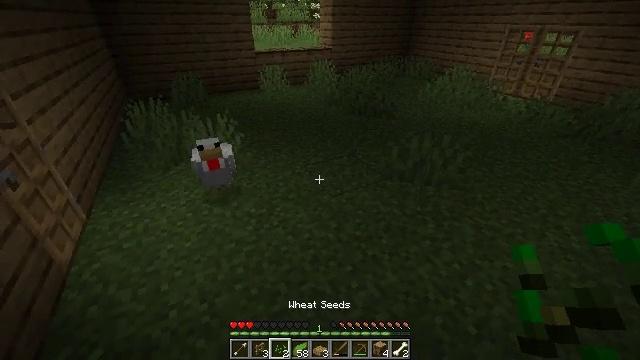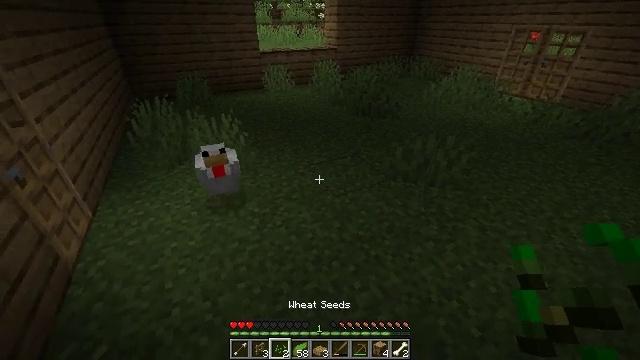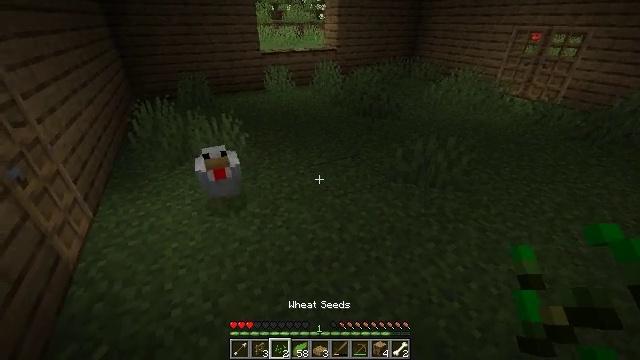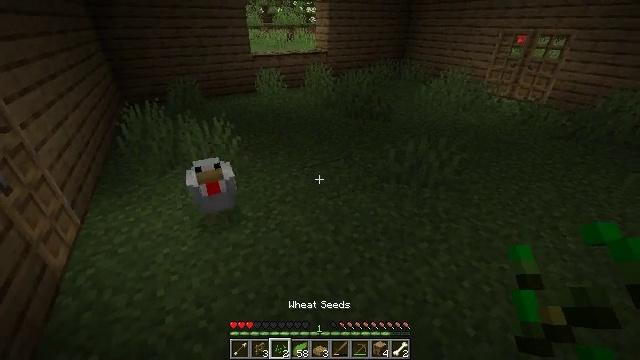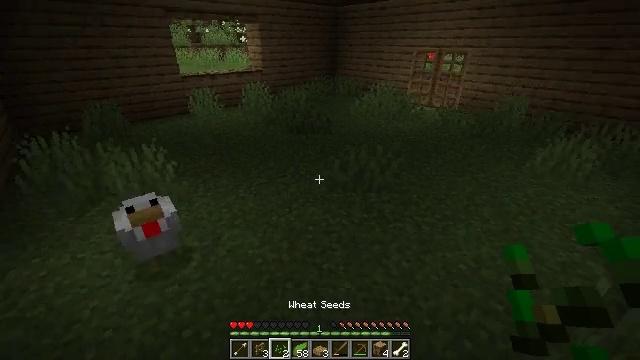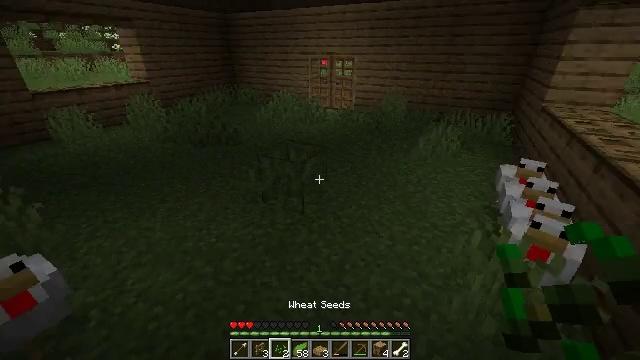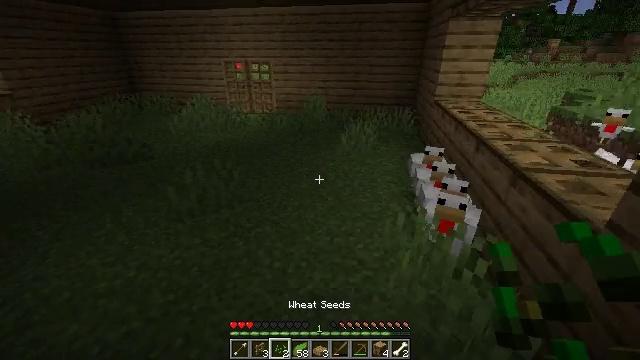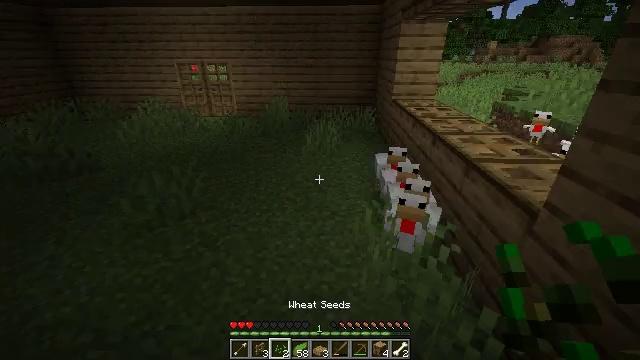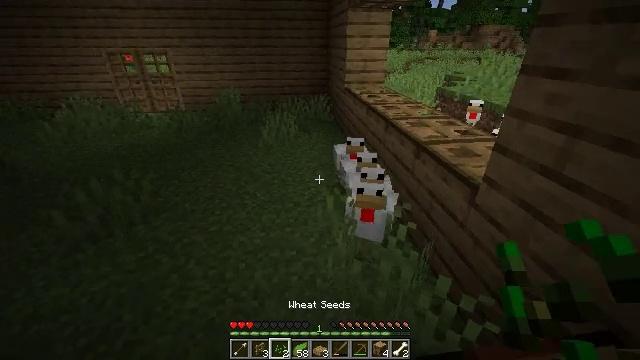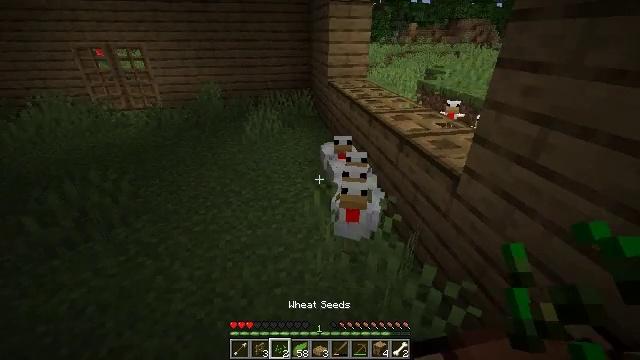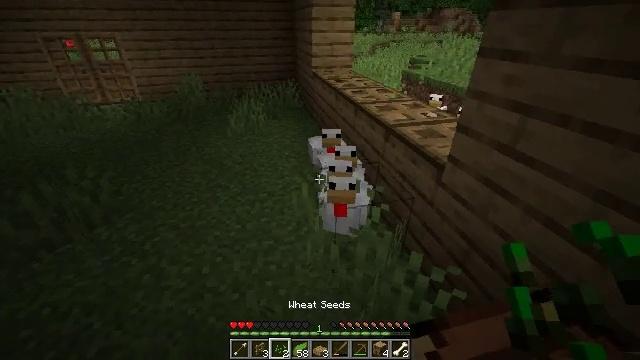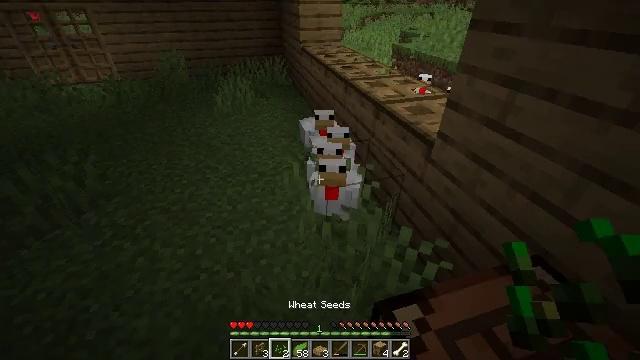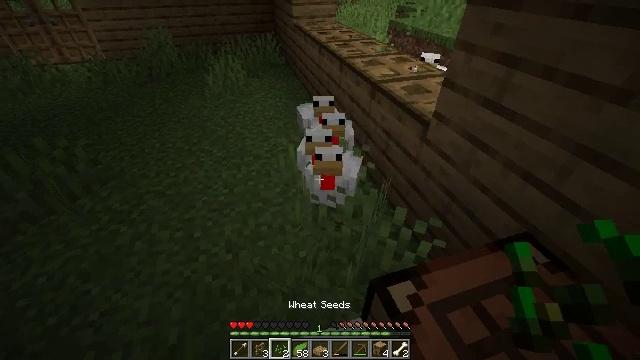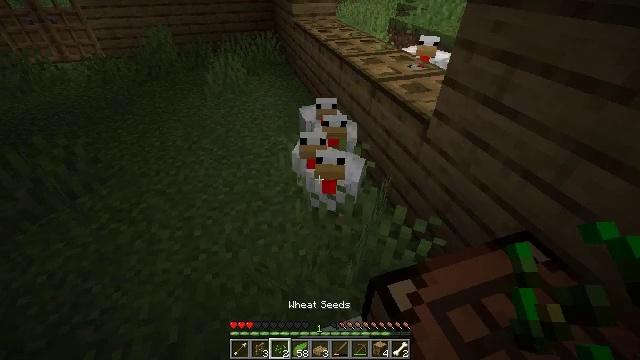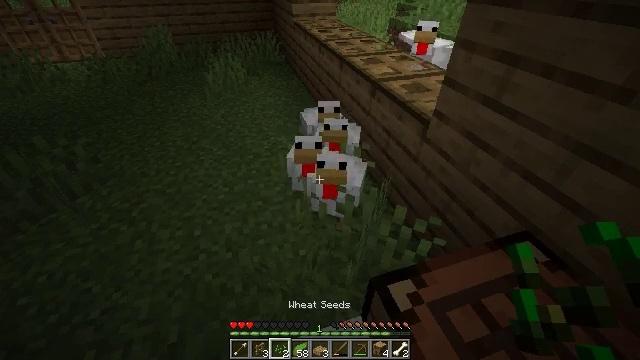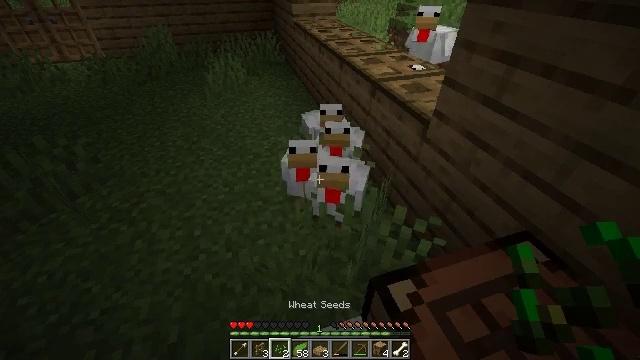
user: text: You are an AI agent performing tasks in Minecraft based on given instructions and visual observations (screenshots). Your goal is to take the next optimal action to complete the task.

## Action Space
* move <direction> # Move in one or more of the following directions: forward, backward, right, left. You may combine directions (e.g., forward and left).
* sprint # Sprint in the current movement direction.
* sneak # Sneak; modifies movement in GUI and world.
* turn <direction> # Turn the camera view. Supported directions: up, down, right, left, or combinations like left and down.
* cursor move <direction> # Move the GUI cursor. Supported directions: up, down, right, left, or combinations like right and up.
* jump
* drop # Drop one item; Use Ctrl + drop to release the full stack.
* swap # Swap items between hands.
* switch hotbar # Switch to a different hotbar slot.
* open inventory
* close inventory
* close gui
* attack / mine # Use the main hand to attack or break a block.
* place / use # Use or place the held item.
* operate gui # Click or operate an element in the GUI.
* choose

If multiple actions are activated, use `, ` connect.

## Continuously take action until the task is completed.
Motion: motion action
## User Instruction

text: Break the tall rose bush.
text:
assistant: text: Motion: no_op
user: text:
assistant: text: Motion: no_op
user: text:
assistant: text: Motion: turn right
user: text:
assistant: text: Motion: turn right and up
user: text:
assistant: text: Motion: turn right and up
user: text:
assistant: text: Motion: turn right
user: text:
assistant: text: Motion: turn right
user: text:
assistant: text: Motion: turn right and down
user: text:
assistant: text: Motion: turn right and down
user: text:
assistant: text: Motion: turn right and down
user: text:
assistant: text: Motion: turn right and down
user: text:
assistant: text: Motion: turn right and down
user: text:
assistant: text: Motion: no_op
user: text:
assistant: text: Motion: no_op
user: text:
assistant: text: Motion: no_op
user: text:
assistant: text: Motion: no_op
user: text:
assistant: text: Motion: no_op
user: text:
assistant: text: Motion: no_op
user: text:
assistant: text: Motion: no_op
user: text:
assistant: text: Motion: no_op
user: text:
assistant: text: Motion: no_op
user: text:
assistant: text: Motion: no_op
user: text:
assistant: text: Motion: no_op
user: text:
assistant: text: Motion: no_op
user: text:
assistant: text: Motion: no_op
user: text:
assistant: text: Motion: no_op
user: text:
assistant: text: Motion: no_op
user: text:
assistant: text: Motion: no_op
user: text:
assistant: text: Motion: no_op
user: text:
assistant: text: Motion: no_op